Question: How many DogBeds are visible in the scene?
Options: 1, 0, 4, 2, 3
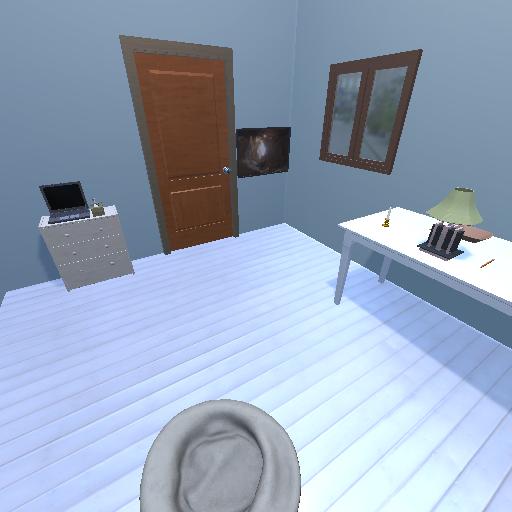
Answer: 1